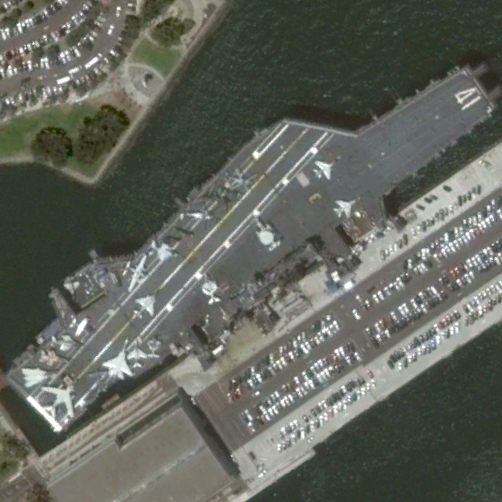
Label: aircraft_carrier